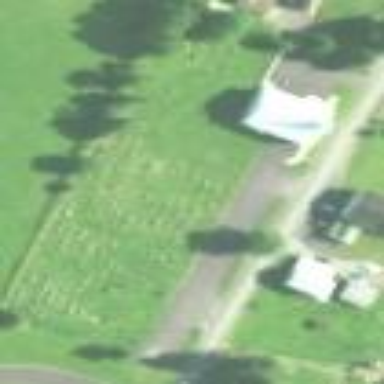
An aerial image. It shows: Religious area with graveyard.